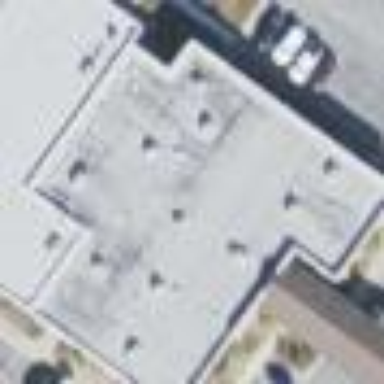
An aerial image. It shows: Building.